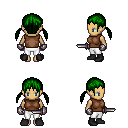
a pixel art fantasy rpg character, female body template, human, tanned skin, brown sleeveless shirt, white pants, green twin-tailed hairstyle, metal gloves, black shoes, dagger, four views (front, back, left, right), 2x2 character sprite sheet, small pixel art, hard edges, no anti-aliasing